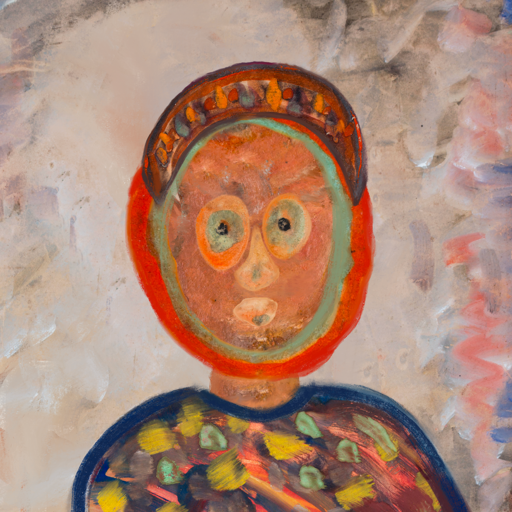
Background: Roy_Bahadur, Head And Neck Front: Boggyland, Face Front: Childish, Bust: Mother_And_Son_Mother, Hair Front: Sisters, Head Accessory: Hypocrite, Second Necklace: Blank, Necklace: Blank, Baby: Blank